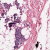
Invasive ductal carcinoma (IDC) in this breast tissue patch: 0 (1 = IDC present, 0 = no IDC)